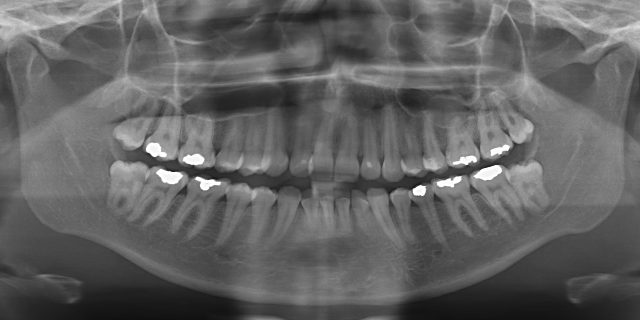
adult